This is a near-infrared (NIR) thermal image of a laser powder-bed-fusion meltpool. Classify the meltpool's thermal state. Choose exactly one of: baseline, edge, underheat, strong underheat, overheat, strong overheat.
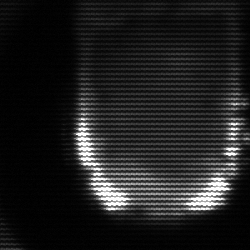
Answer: baseline